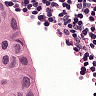
Metastatic tissue present: no